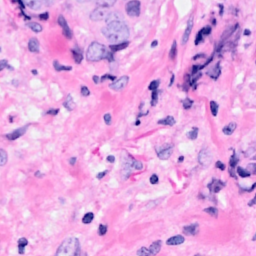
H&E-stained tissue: Breast